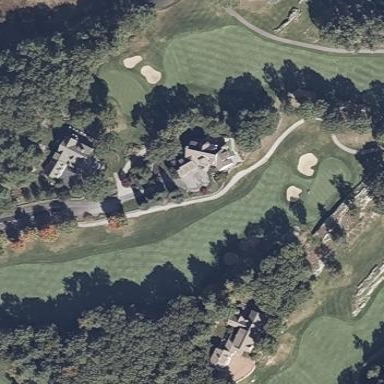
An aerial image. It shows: Grassy area designated as golf fairway.